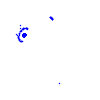
Particle: kaon